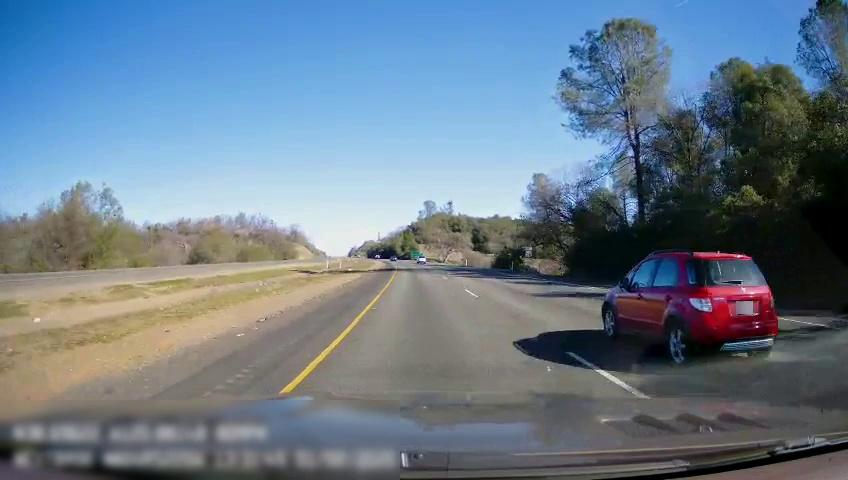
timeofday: Day
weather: Sunny
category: Drivable Space
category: Drivable Space
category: Vehicles | Car
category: Vehicles | SUV
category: Lanes | Current Lane
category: Lanes | Current Lane
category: Lanes | Alternate Lane